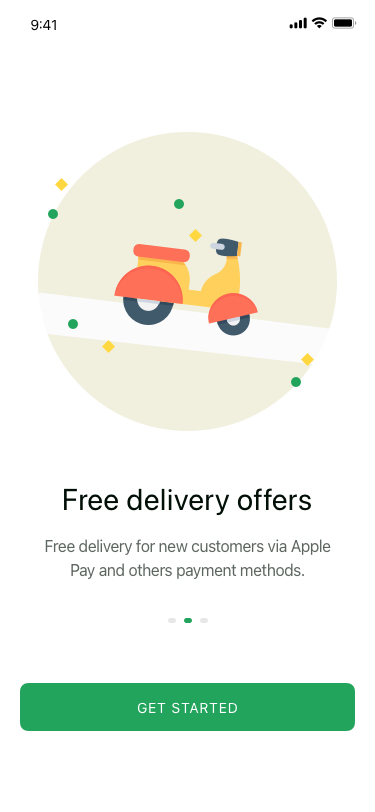
Text in this UI design:
Free delivery offers
Free delivery for new customers via Apple Pay and others payment methods.